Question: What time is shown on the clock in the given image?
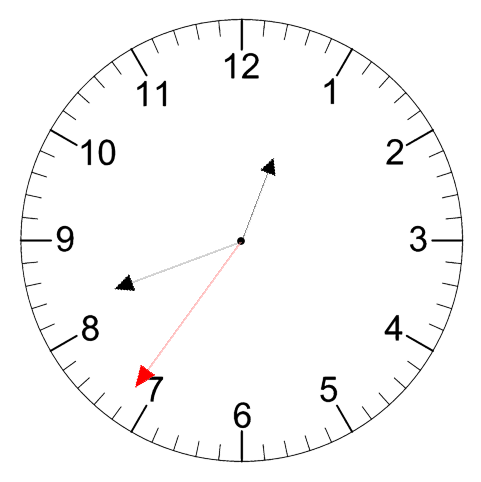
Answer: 12:41:36